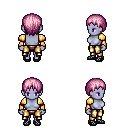
a pixel art fantasy rpg character, female body template, dark elf, purple skin, gold arm armor, gold greaves, pink plain hairstyle, ghillies, four views (front, back, left, right), 2x2 character sprite sheet, small pixel art, hard edges, no anti-aliasing